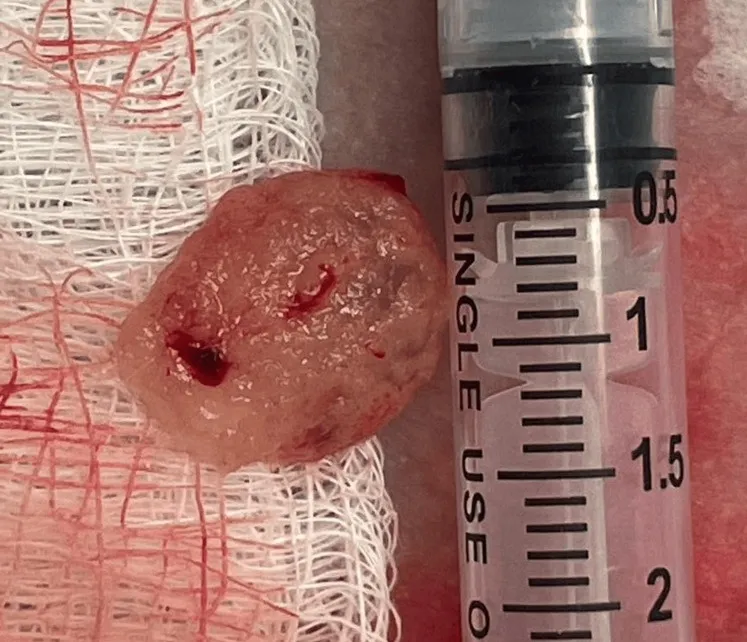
Expelled tissue after administration of lidocaine at 4 o'clock and 8 o'clock.
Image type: medical_photograph (skin_photograph)